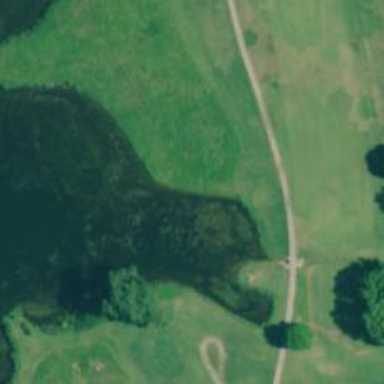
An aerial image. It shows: Rough grassy area used for golf.